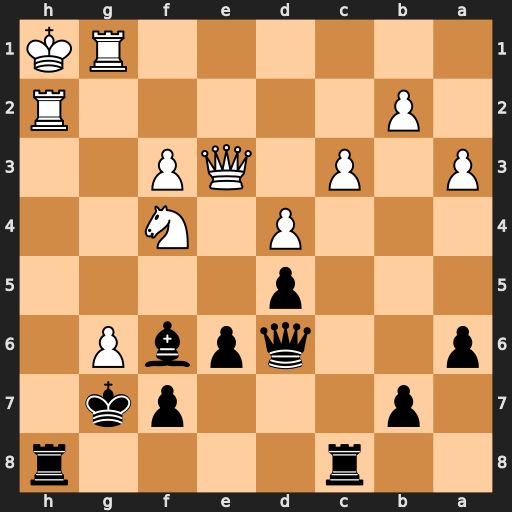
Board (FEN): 2r4r/1p3pk1/p2qpbP1/3p4/3P1N2/P1P1QP2/1P5R/6RK
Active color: b
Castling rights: -
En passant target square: -
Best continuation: Rxh2+ Kxh2 Rh8+